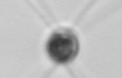
Label: Chaetoceros